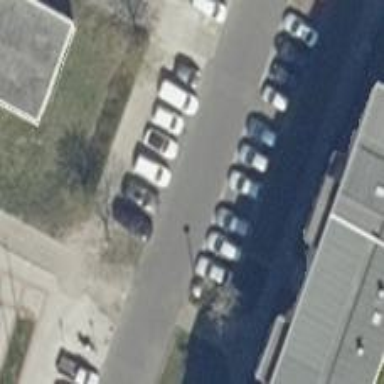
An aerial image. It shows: Parking available on the street side.